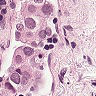
Metastatic tissue present: yes